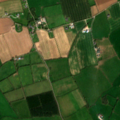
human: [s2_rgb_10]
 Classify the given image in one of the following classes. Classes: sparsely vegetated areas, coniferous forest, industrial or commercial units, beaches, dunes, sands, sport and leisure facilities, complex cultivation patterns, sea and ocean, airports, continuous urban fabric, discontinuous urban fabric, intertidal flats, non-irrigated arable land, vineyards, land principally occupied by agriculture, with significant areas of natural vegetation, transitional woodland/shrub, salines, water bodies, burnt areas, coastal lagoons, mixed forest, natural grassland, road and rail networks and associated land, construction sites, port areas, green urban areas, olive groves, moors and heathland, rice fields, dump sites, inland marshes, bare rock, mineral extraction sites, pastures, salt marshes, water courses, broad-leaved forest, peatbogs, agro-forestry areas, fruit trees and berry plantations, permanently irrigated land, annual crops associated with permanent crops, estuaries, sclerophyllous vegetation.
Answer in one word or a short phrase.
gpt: non-irrigated arable land, pastures